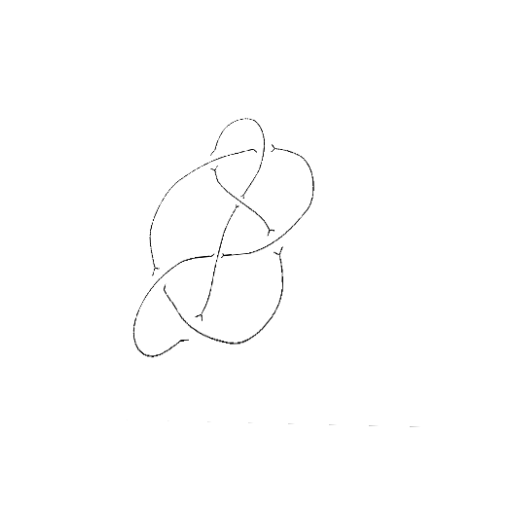
Crossing number: 7